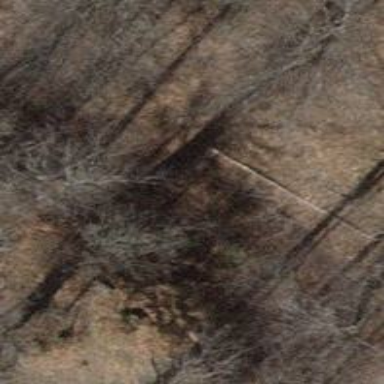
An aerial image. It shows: Path on the ground.